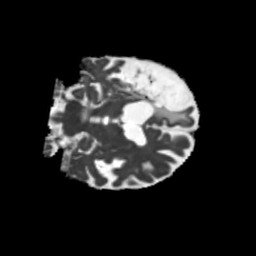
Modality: MD
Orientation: coronal
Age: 68
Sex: male
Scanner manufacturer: siemens
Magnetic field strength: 3 T
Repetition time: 5.25 s
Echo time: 0.08 s